Interaction volume radius: 10 \u00c5
Interaction volume height: 20 \u00c5
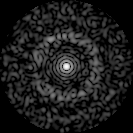
Disorder parameter: 0.846